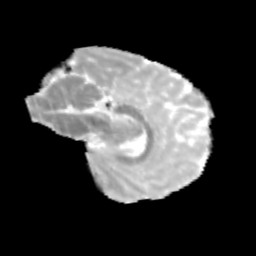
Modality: MD
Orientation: sagittal
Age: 12
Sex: male
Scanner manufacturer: siemens
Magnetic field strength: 3 T
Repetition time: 3.8 s
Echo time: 0.07 s